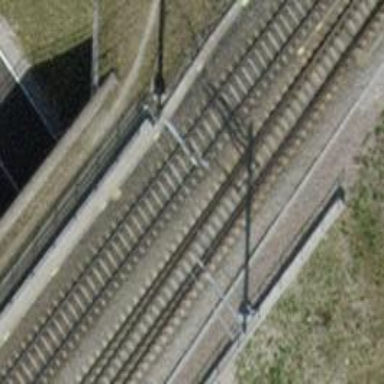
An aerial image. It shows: Railway bridge with one track and electrified contact line. It serves as siding.